Question: In python-pandas boxplots with default settings, the red bar is the , and the box signifies the 25th and 75th quartiles, but what exactly do the whiskers mean in this case? Where is the documentation to figure out the exact definition (couldn't find it)?
Example code:
'''
df.boxplot()
'''
Example result:

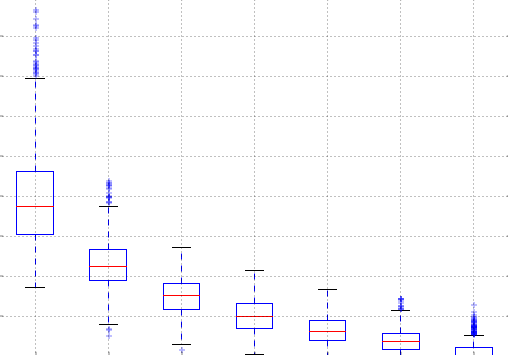
Answer: These are specified in the <URL> of the interquartile range.